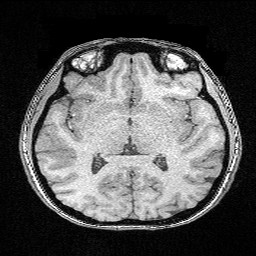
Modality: FLASH
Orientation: coronal
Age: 23
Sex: female